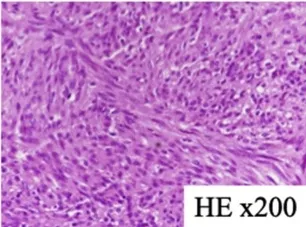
Histopathological examination of the first tumor specimen. B. Hematoxylin and eosin staining of the specimen showed long spindle-shaped cells lined in a bundle with a randomized complex arrangement and growth.
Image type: pathology (h&e)